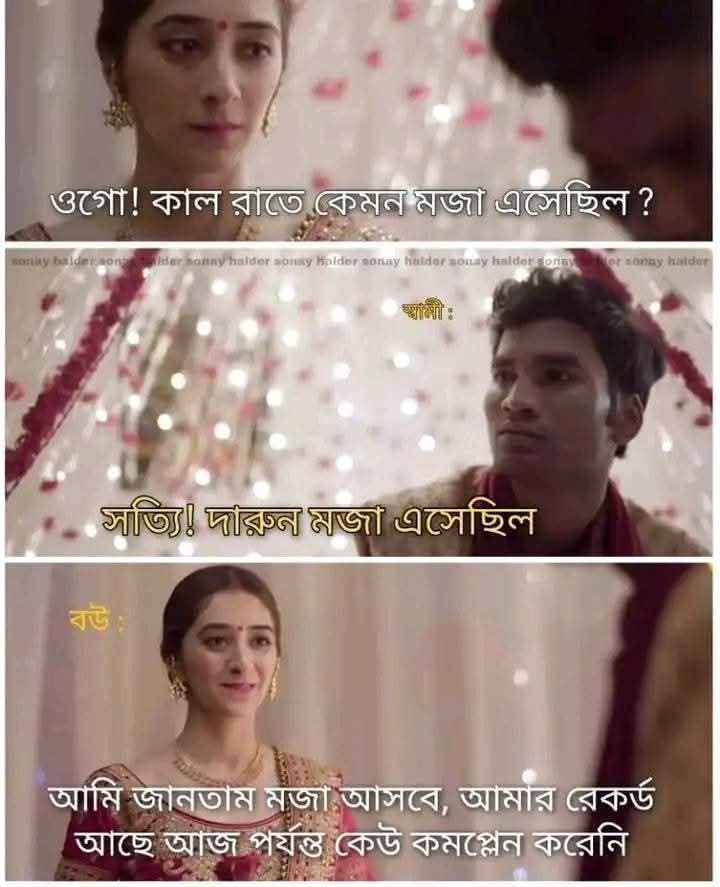
Text: ওগো! কাল রাতে কেমন মজা এসেছিল?
সত্যি! দারুন মজা এসেছিল
বউ:
আমি জানতাম মজা আসবে, আমার রেকর্ড আছে আজ পর্যন্ত কেউ কমপ্লেন করেনি
Label: Non Hate